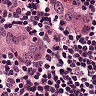
Metastatic tissue present: yes